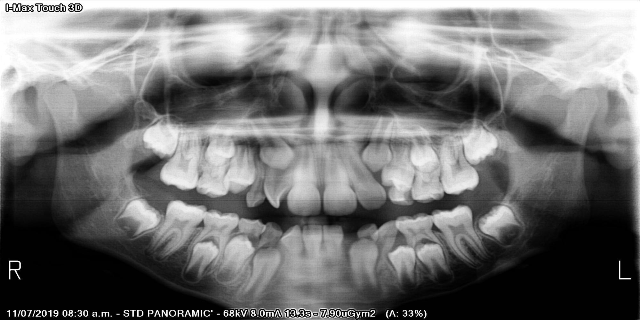
child